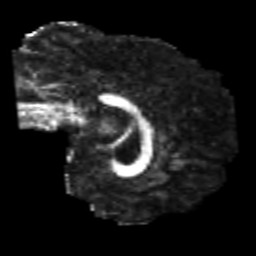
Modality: FA
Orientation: sagittal
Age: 22
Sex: male
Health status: healthy
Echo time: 0.074 s